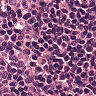
Metastatic tissue present: no